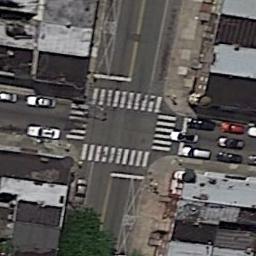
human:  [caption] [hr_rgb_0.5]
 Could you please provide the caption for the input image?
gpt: There are many different shapes of buildings beside the intersection .

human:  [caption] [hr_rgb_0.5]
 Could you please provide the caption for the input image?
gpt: An intersection with normal traffic is between some buildings .

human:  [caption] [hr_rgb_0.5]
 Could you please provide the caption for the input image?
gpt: There were many cars parked at the intersection .

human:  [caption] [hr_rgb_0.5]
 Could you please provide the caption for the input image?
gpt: There are several moving vehicles on the road at the intersection, With many buildings and some trees around the intersection .

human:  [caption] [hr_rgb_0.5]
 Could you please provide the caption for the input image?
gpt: There are some gray buildings around the intersection .